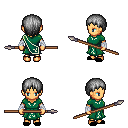
a pixel art fantasy rpg character, female body template, human, tanned skin, sash dress, gold greaves, gray plain hairstyle, white cloth bandages, black slippers, spear, four views (front, back, left, right), 2x2 character sprite sheet, small pixel art, hard edges, no anti-aliasing